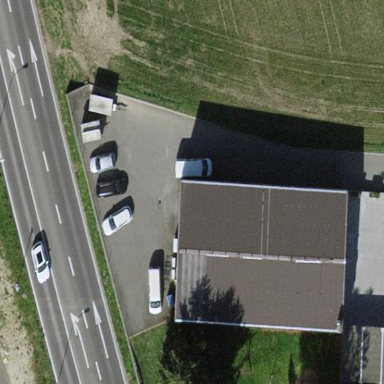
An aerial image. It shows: Building.